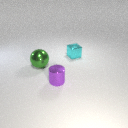
large green metal sphere in front of small cyan metal cube